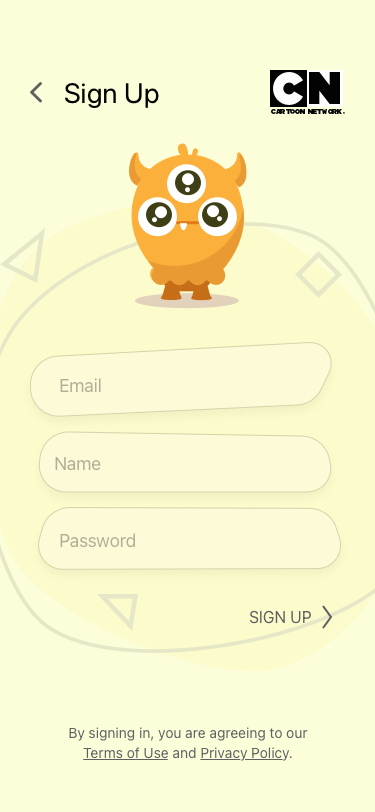
Text in this UI design:
By signing in, you are agreeing to our Terms of Use and Privacy Policy.
Sign Up
Password
Name
Email
Sign Up